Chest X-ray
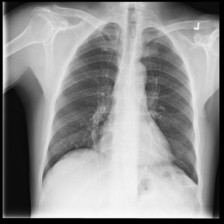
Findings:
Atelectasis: positive
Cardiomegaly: negative
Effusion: negative
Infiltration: positive
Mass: negative
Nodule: negative
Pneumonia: negative
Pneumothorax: negative
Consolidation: negative
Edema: negative
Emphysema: negative
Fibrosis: negative
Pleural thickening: negative
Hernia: negative